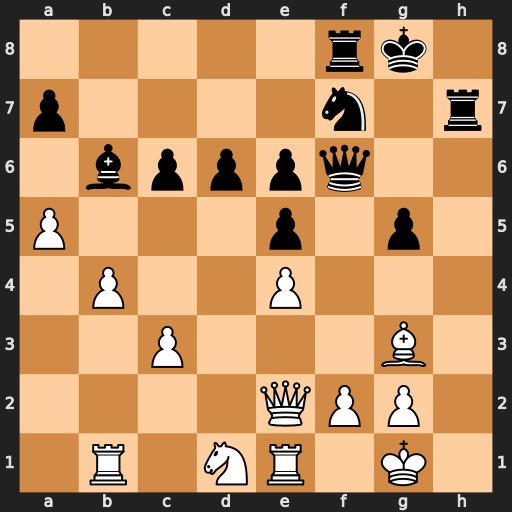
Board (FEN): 5rk1/p4n1r/1bpppq2/P3p1p1/1P2P3/2P3B1/4QPP1/1R1NR1K1
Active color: w
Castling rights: -
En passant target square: -
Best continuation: axb6 Qh6 f3